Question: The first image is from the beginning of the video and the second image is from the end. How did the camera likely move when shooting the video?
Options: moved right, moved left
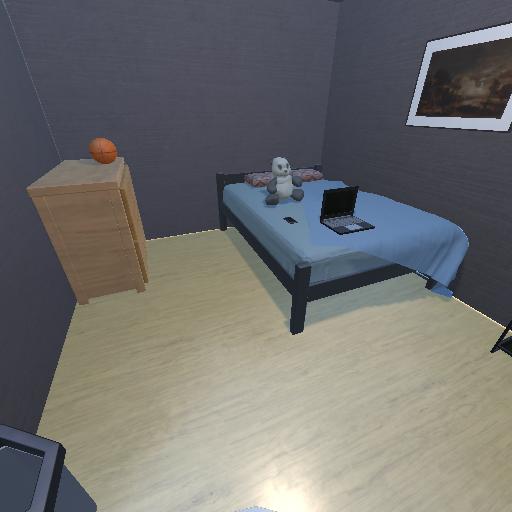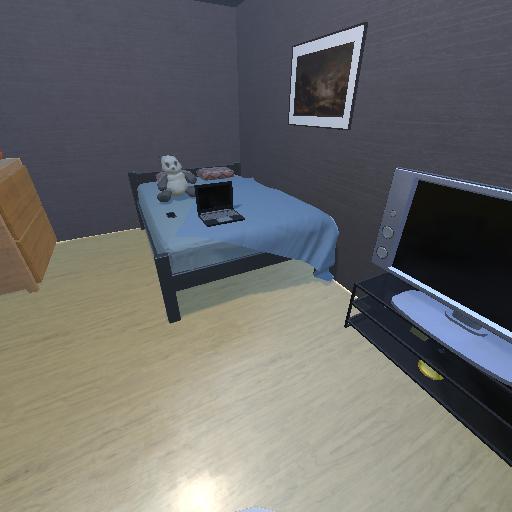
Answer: moved right